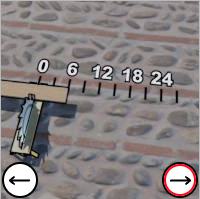
Task: length
Answer: 6
First scale value: 6.0